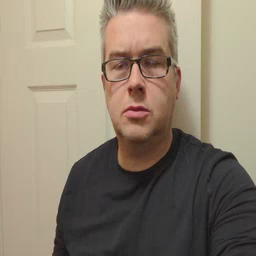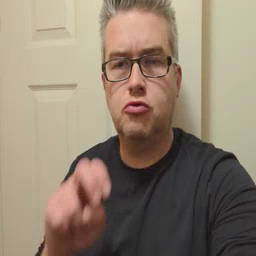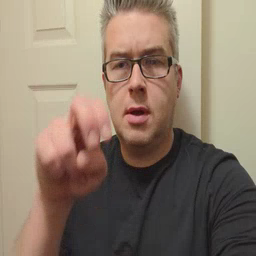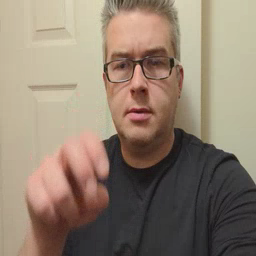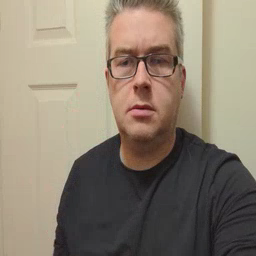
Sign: ride